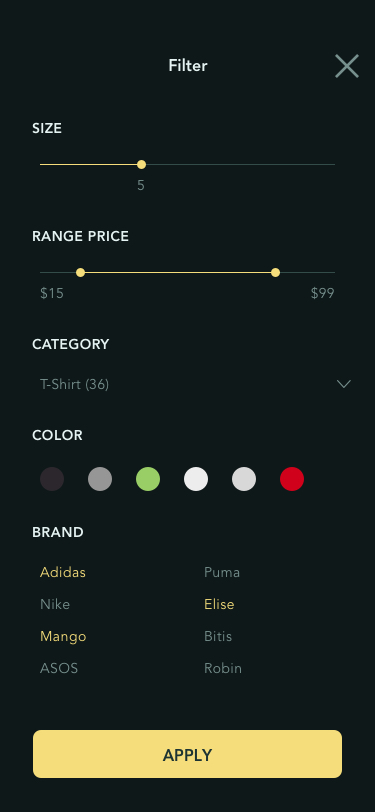
Text in this UI design:
Brand
Adidas
Puma
Nike
Elise
Mango
Bitis
ASOS
Robin
Color
Category
T-Shirt (36)
Range Price
$15
$99
Size
5